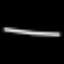
Label: line